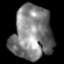
Tissue: lung
Cell type: Others
Senescence score: 0.2363
Nuclear area (px): 2115
Mean DAPI intensity: 126.675